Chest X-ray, PA view. Patient: 39 years old, sex F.
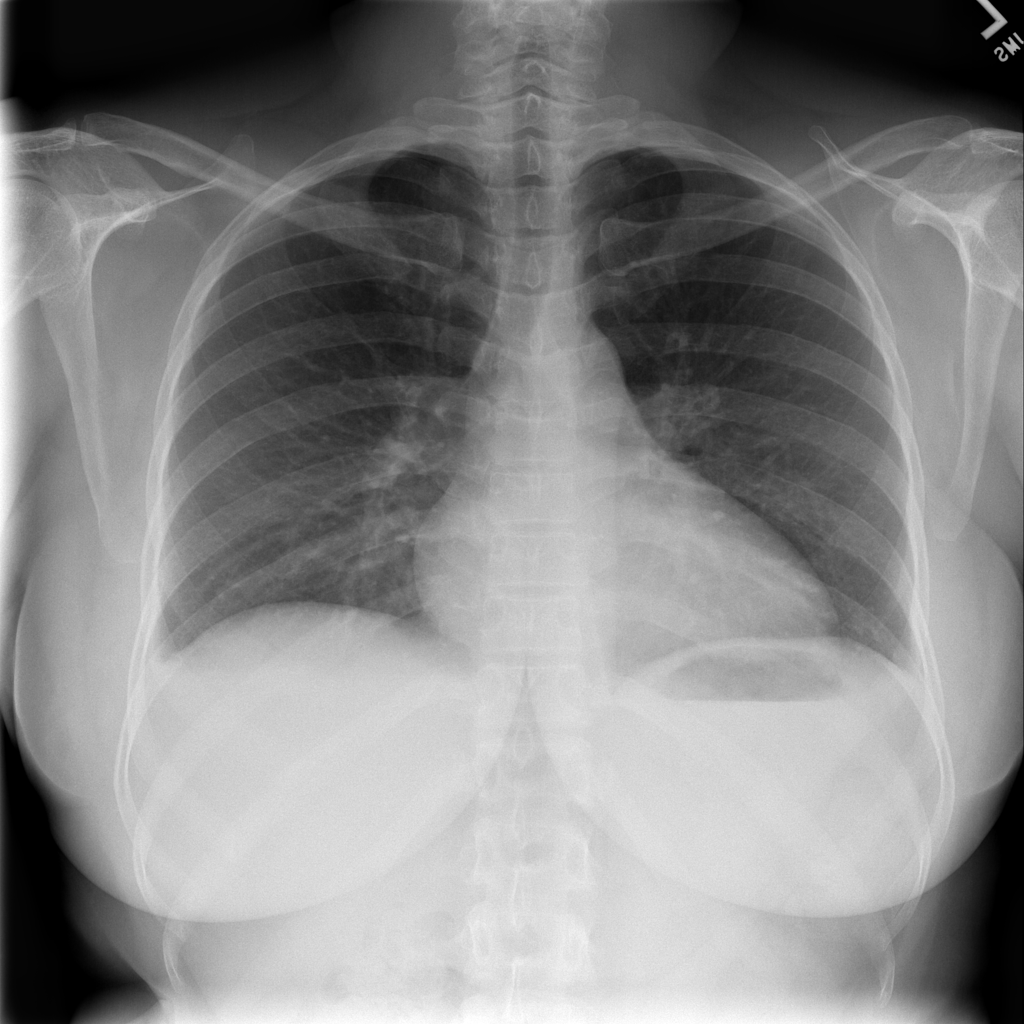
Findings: Cardiomegaly